Chest X-ray:
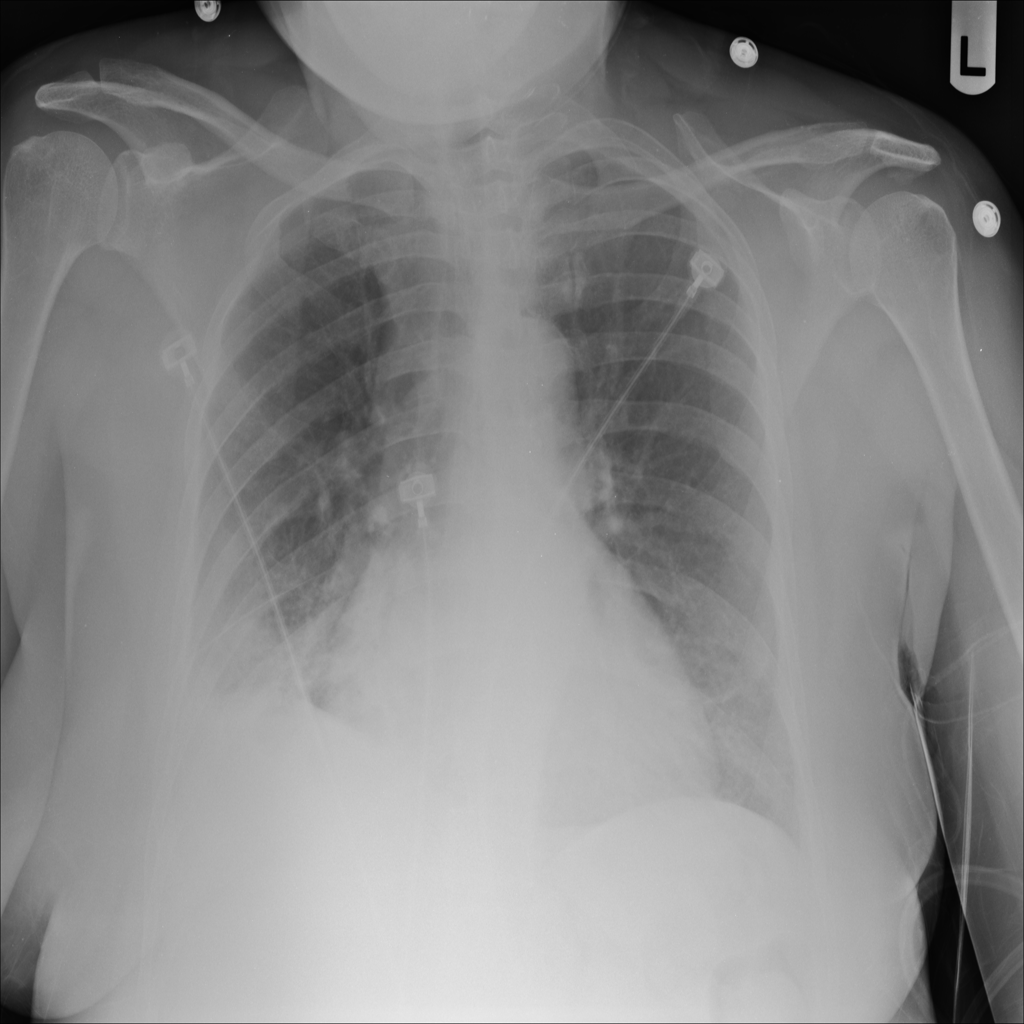
Findings: Consolidation, Effusion, Cardiomegaly
No abnormal finding: no